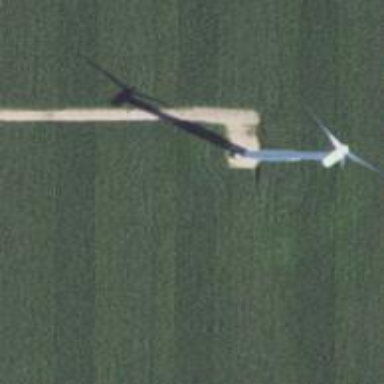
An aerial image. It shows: Wind power generator utilizing wind turbines.